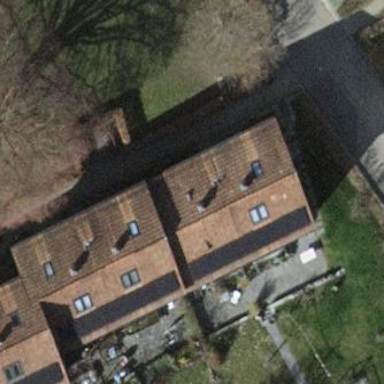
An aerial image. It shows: Gabled house with roof tiles in beige color. The roof is oriented across the building and its color is orangish red.